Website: bh-photo
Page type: customer-info-address
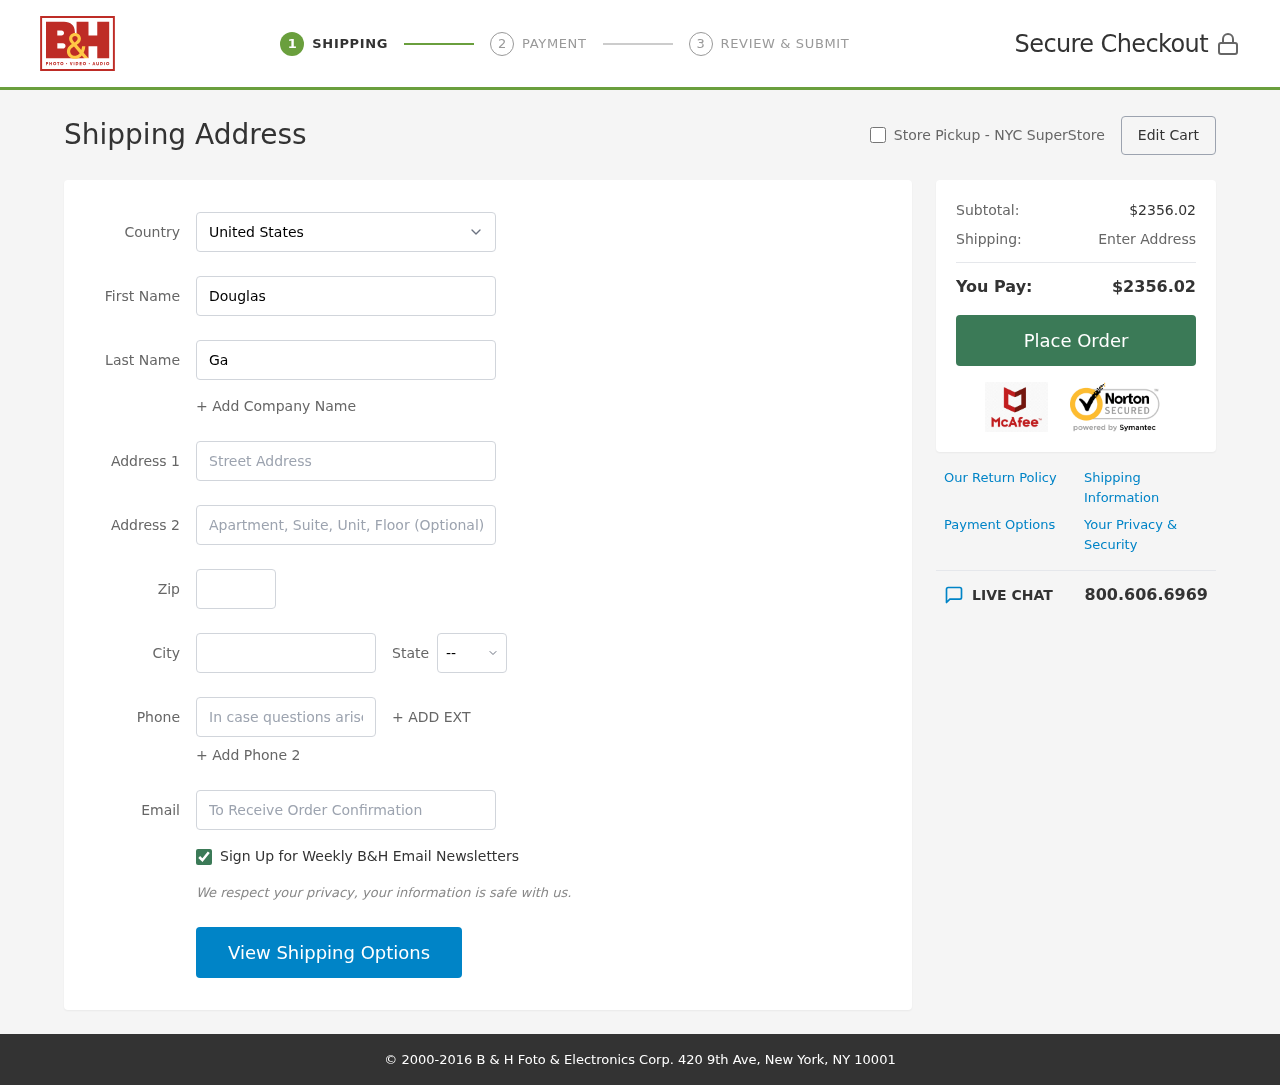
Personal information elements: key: PII_CITY
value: Port Christopher
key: PII_COUNTRY
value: United States
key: PII_EMAIL
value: dgay@yahoo.com
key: PII_FIRSTNAME
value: Douglas
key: PII_LASTNAME
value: Gay
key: PII_PHONE
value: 9947164093
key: PII_POSTCODE
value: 28276
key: PII_STATE_ABBR
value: VI
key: PII_STREET
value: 190 Sylvia Mountain Suite 714
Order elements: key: ORDER_SUBTOTAL
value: $2356.02
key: ORDER_TOTAL
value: $2356.02